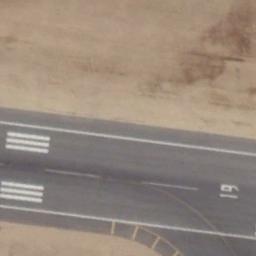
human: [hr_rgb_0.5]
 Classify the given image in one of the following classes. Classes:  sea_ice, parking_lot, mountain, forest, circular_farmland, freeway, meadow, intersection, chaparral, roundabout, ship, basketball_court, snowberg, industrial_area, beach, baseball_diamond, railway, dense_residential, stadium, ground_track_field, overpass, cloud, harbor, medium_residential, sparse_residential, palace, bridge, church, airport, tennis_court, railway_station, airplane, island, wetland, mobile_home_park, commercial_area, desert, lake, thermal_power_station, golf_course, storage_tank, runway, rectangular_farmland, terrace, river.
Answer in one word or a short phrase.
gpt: runway